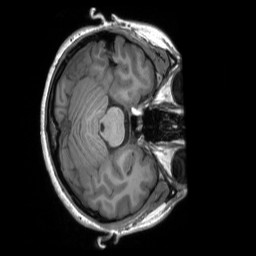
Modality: T1w
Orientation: axial
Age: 21
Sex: female
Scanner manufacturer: siemens
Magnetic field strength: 3 T
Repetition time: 2.3 s
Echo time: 0.00232 s